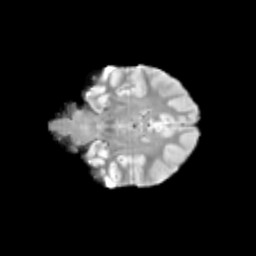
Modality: T2w
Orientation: coronal
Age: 12
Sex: male
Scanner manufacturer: siemens
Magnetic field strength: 3 T
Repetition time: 3.8 s
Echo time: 0.07 s